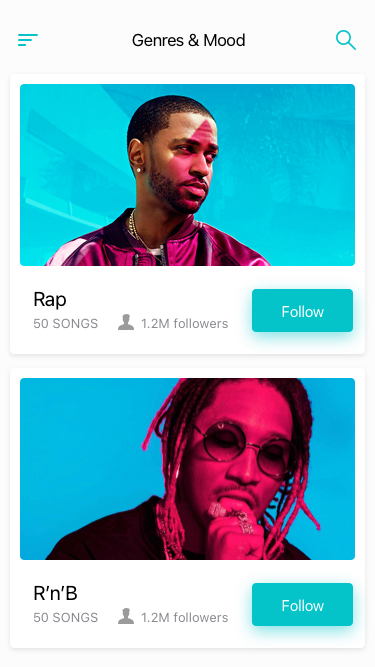
Text in this UI design:
Genres & Mood
Follow
R’n’B
50 songs
1.2M followers
Follow
Rap
50 songs
1.2M followers